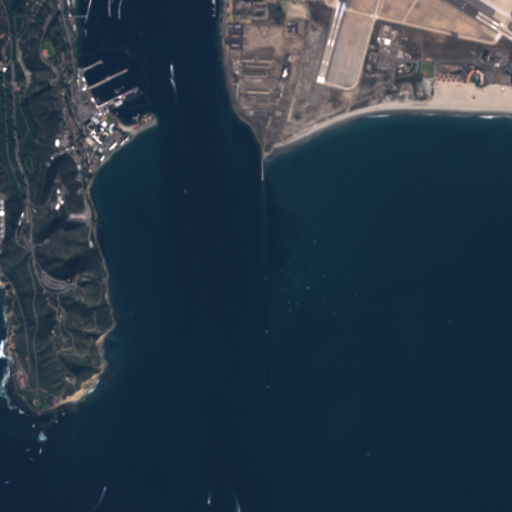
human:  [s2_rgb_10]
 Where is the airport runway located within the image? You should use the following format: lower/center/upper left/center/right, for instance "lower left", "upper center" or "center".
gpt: The airport runway is located in the upper right of the image.
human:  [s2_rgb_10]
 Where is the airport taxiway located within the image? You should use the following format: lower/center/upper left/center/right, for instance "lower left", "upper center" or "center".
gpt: The airport taxiway is located in the upper right of the image.
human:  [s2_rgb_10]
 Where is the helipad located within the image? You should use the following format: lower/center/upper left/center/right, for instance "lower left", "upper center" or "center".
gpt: The helipad is located in the upper right of the image.
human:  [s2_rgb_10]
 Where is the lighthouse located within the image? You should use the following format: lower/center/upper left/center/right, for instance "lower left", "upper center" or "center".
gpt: The lighthouse is located in the lower left of the image.
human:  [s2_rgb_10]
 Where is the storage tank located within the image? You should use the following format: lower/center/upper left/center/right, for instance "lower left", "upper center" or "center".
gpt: The storage tank is located in the center left of the image.
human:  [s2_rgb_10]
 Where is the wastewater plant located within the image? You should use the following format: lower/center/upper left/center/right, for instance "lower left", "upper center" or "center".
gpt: The wastewater plant is located in the center left of the image.
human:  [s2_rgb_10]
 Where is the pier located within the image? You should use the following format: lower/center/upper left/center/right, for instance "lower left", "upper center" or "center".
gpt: The pier is located in the upper left of the image.
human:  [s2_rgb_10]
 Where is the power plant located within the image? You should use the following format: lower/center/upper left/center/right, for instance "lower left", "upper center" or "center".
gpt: There is no power plant in the image.